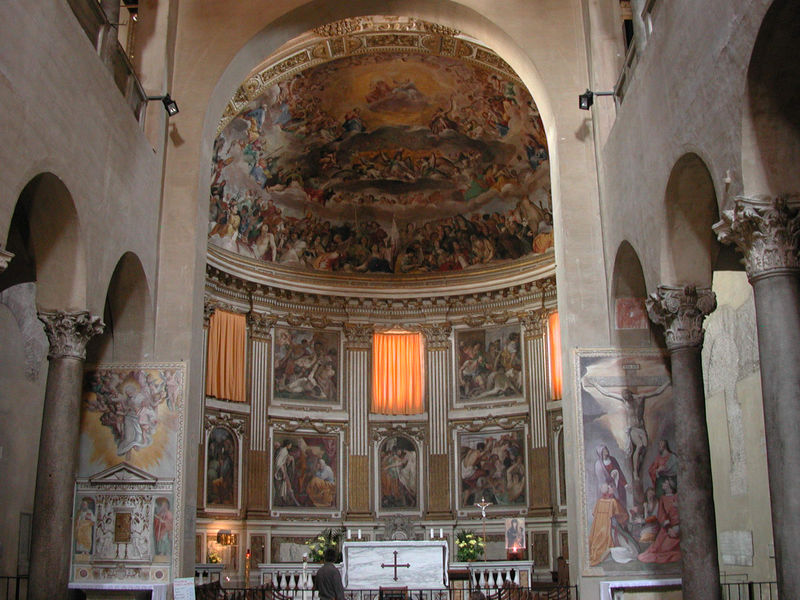
Titel: Santi Quattro Coronati
Standort: Rom, S. Quattro coronati (EU - I - Latium)
Schlagwörter: fenster, lampe, licht, säule, säulen, tuch, vorhang, kirche, bogen, italien, farbe, scheinwerfer, rundbogen, kuppel, vorhänge, kreuz, altar, jesus, apsis, romanik, chor, heilige, fresko, maria, korinthisch, ordnung, katholisch, ltar, korithisch, kernezn